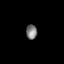
Tissue: lung
Cell type: Epithelial cells
Senescence score: 0.2135
Nuclear area (px): 157
Mean DAPI intensity: 126.006